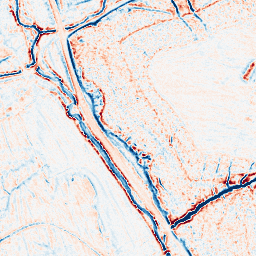
Category: edge_preserving
Decomposition family: bilateral
Decomposition parameters: d: 9
sigma_color: 50
sigma_space: 50
Upsampling method: quadratic
Upsampling parameters: scale: 4
Upsampling scale: 4